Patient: sex F, age 57
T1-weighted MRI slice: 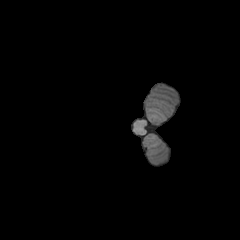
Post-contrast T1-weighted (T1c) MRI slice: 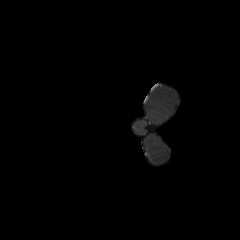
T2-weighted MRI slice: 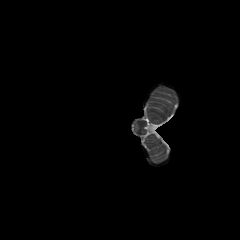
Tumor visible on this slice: no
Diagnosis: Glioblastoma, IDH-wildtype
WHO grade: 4